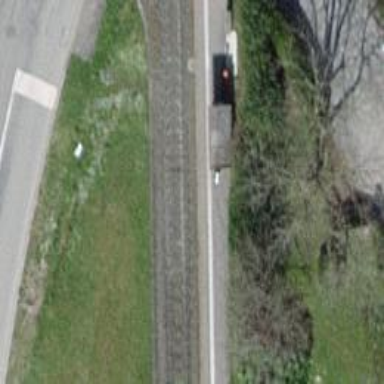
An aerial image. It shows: Halt on the railway.